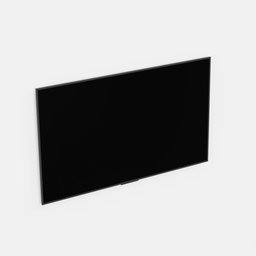
Label: electronics